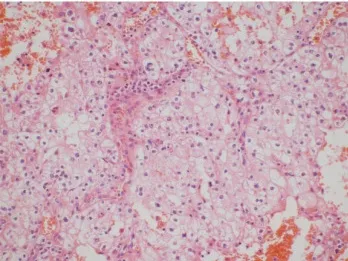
Images were taken using objectives. At x20 magnification.
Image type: pathology (h&e)